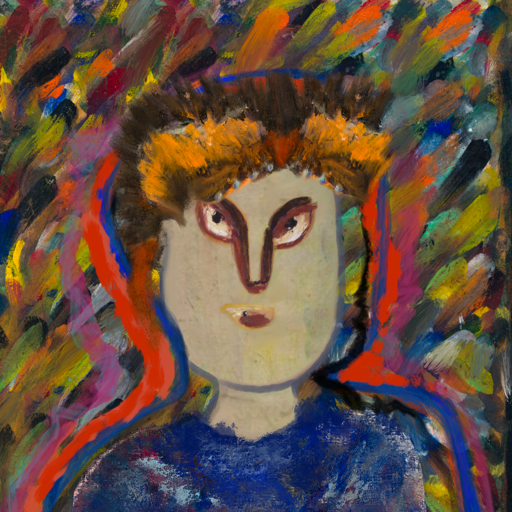
Background: An_Impression, Head And Neck Front: Hill_Girl, Face Front: After_Raid, Bust: Irani, Hair Front: Experience, Head Accessory: Gypsy_Queen, Second Necklace: Blank, Necklace: Blank, Baby: Blank